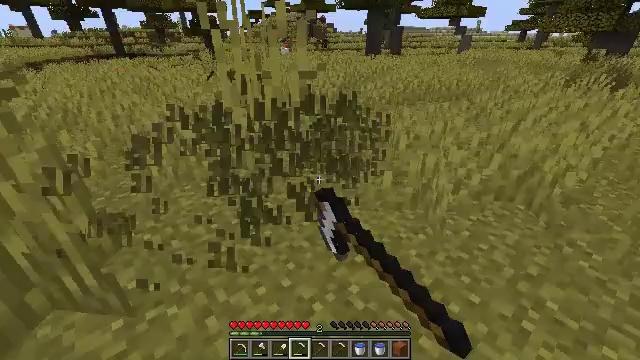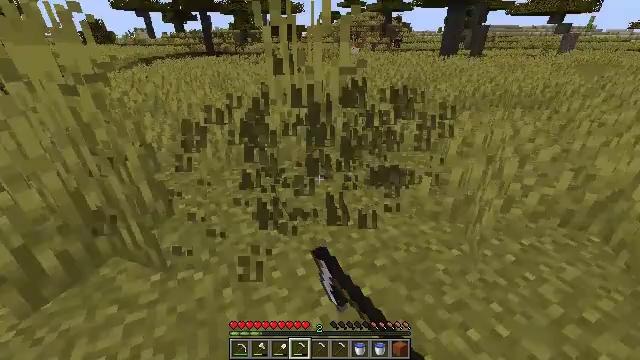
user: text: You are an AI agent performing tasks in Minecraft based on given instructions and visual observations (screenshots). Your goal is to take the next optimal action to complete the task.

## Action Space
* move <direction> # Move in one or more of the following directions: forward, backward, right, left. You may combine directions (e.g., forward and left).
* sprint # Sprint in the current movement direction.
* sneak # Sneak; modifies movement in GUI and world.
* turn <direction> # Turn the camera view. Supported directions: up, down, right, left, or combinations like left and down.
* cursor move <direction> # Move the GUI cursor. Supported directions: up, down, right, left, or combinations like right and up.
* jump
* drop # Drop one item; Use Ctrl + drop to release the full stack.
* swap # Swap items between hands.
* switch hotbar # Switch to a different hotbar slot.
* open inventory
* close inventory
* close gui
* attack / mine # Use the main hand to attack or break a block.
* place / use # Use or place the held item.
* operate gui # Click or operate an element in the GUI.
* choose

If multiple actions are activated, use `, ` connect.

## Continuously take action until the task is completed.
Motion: motion action
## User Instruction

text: Harvest tall grass for seeds.
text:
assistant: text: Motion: move right, turn left, attack / mine
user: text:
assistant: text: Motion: attack / mine